Aerial crown-view tile of a tropical tree (Barro Colorado Island, Panama), acquired 20250512:
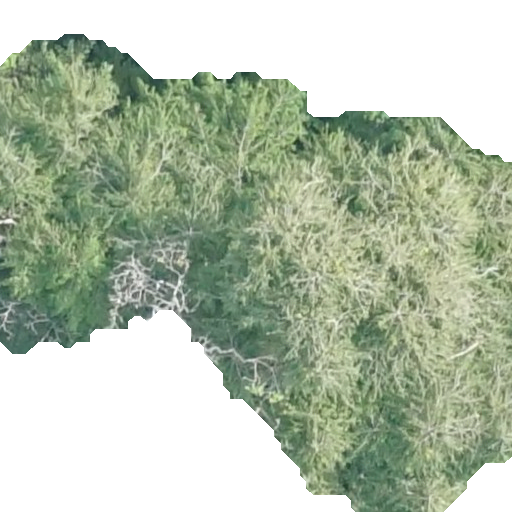
Species: Quararibea pterocalyx
GBIF accepted scientific name: Quararibea pterocalyx
Crown area: 291.934 m²